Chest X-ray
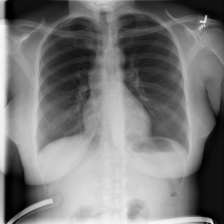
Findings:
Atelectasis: negative
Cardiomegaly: negative
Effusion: negative
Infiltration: negative
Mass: negative
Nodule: negative
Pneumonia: negative
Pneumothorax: negative
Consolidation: negative
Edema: negative
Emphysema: negative
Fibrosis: negative
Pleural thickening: negative
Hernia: negative